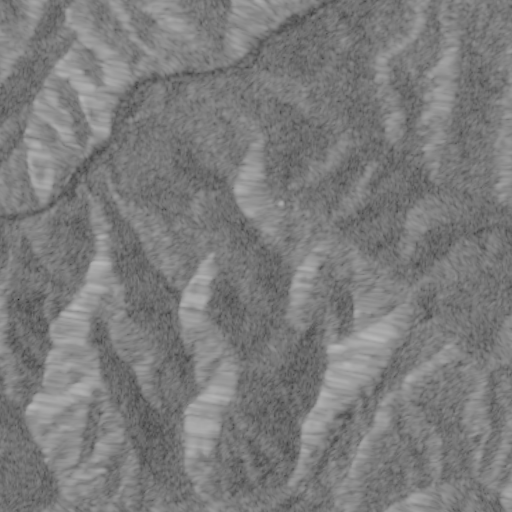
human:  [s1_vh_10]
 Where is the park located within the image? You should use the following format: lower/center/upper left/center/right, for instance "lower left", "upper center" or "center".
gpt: The park is located in the upper right of the image.
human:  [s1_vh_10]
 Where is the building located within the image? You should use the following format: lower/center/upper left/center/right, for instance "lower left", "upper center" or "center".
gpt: The building is located in the upper right of the image.
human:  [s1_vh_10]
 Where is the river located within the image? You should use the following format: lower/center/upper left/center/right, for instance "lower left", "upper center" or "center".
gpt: The river is located in the center left of the image.
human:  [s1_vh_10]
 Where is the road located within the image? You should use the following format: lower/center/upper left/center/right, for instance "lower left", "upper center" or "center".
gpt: There is no road in the image.

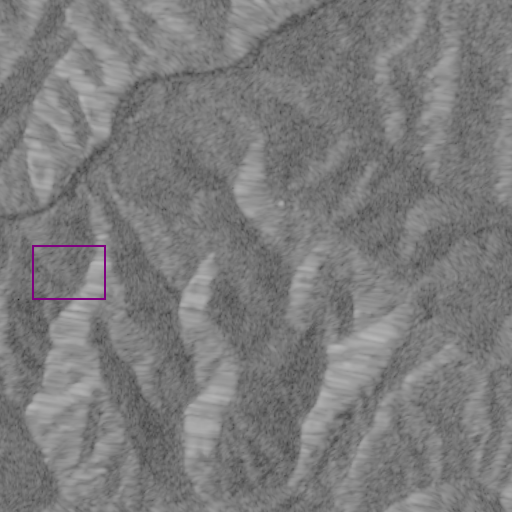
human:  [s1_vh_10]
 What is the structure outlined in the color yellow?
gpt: There is no yellow outline.
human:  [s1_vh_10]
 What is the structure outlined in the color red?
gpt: There is no structure outlined in red.